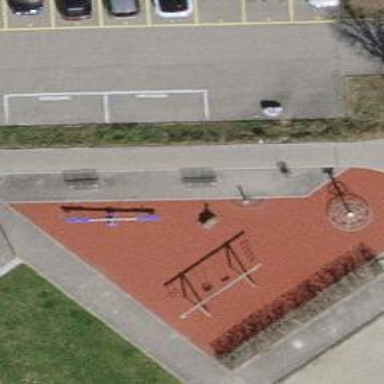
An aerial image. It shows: Bench.